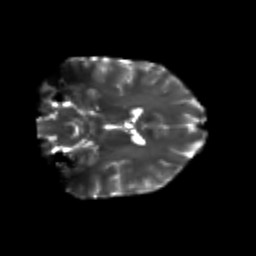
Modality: T2w
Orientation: coronal
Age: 23
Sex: female
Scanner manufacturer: siemens
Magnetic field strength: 3 T
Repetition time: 3.5 s
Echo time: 0.113 s